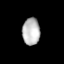
Tissue: lung
Cell type: Endothelial cells
Senescence score: 0.2374
Nuclear area (px): 464
Mean DAPI intensity: 187.397